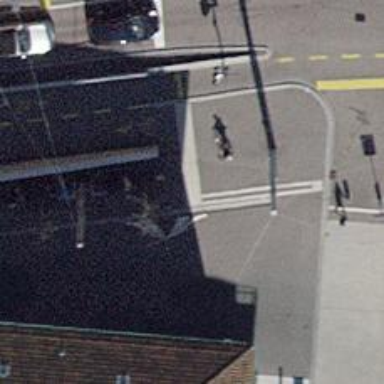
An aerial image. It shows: Asphalt sidewalk along the footway.